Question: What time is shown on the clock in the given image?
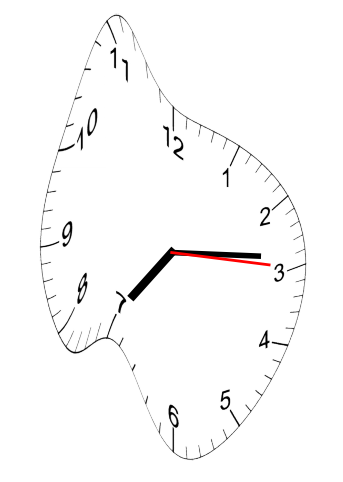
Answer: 07:14:15